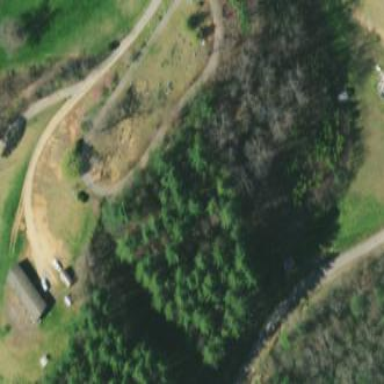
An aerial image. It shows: Cemetery.